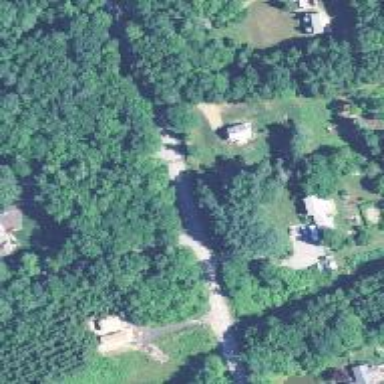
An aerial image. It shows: Driveway leading to service road.